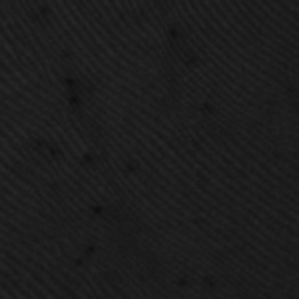
Label: frost